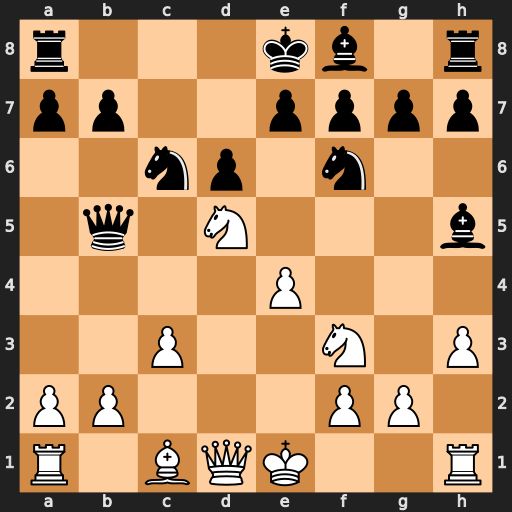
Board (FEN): r3kb1r/pp2pppp/2np1n2/1q1N3b/4P3/2P2N1P/PP3PP1/R1BQK2R
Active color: w
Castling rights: KQkq
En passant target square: -
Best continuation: Nc7+ Kd8 Nxb5